Question: I'm reading the following code (taken from <URL>
'''
void linear_interpolation_CPU(float2* result, float2* data,
float* x_out, int M, int N) {
float a;
for(int j = 0; j < N; j++) {
int k = floorf(x_out[j]);
a = x_out[j] - floorf(x_out[j]);
result[j].x = a*data[k+1].x + (-data[k].x*a + data[k].x);
result[j].y = a*data[k+1].y + (-data[k].y*a + data[k].y);
}
}
'''
but I don't get it.
Why isn't the result[y] calculated by using the

formula?
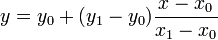
Answer: It is calculated that way.
Look at the first two lines:
'''
int k = floorf(x_out[j]);
a = x_out[j] - floorf(x_out[j]);
'''
The first line defines 'x0' using the floor function. This is because the article assumes a lattice spacing of one for the sample points, as per the line:
'''
the samples are obtained on the 0,1,...,M lattice
'''
Now we could rewrite the second line for clarity as:
'''
a = x_out[j] - k;
'''
The second line is therefore 'x-x0'.
Now, let us examine the equation:
'''
result[j].y = a*data[k+1].y + (-data[k].y*a + data[k].y);
'''
Rewriting this in terms of 'y', 'x', and 'x0' gives:
'''
y = (x-x0)*data[k+1].y + (-data[k].y*(x-x0) + data[k].y);
'''
Let's rename 'data[k+1].y' as 'y1' and 'data[k].y' as y0:
'''
y = (x-x0)*y1 + (-y0*(x-x0) + y0);
'''
Let's rearrange this by pulling out 'x-x0':
'''
y = (x-x0)*(y1-y0) + y0;
'''
And rearrange again:
'''
y = y0 + (y1-y0)*(x-x0);
'''
Again, the lattice spacing is important:
'''
the samples are obtained on the 0,1,...,M lattice
'''
Thus, 'x1-x0' is always 1. If we put it back in, we get
'''
y = y0 + (y1-y0)*(x-x0)/(x1-x0);
'''
Which is just the equation you were looking for.
Granted, it's ridiculous that the code is not written so as to make that apparent.